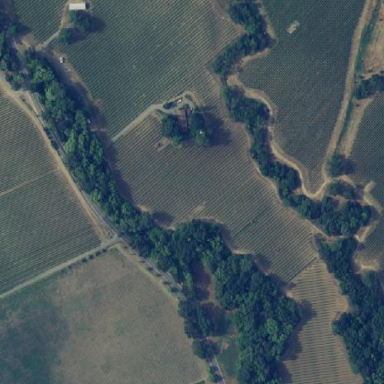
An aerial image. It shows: Vineyard where grapes are grown.